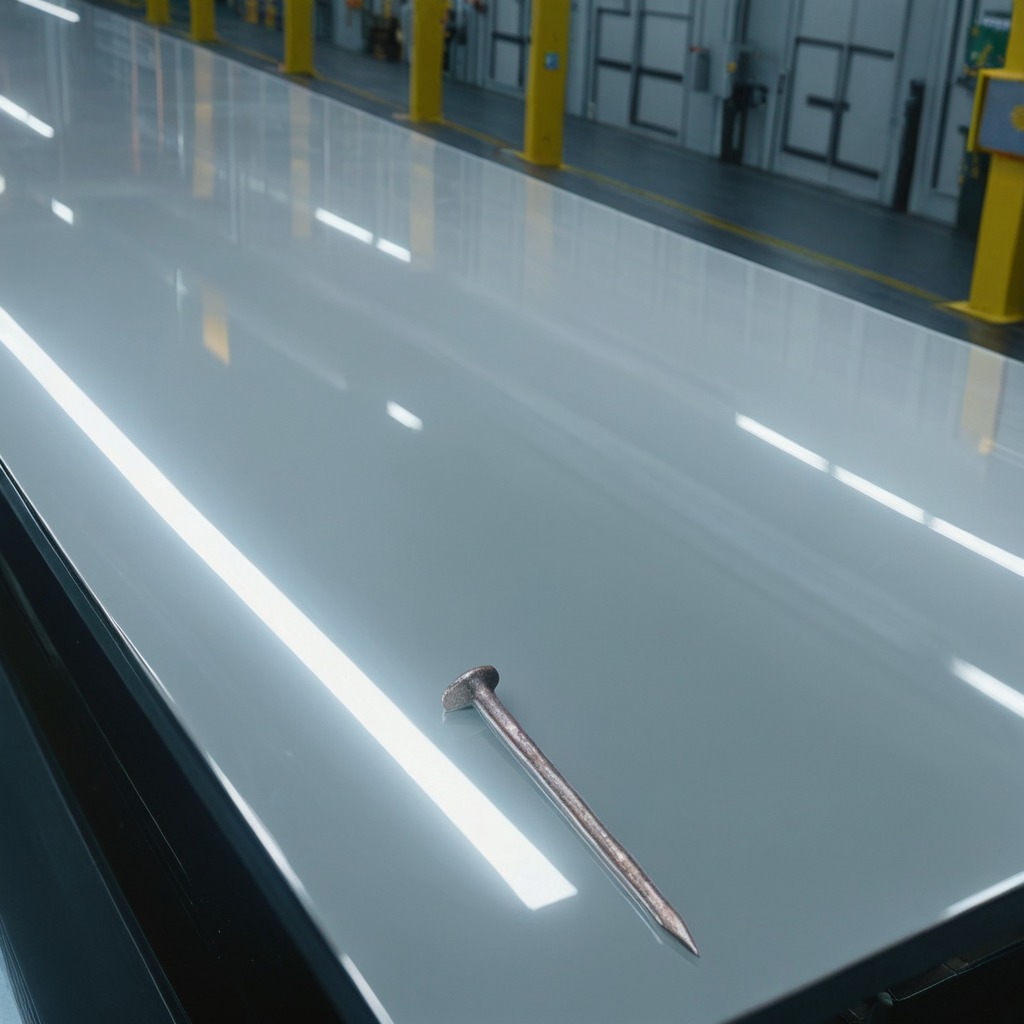
A nail is lying on the table in a ship maintenance bay.